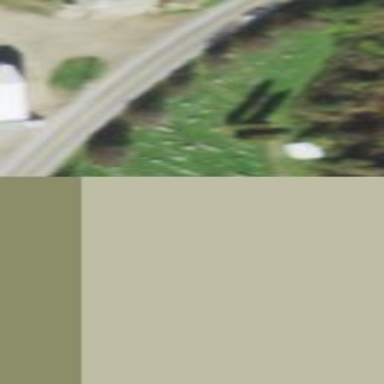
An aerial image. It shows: Cemetery.